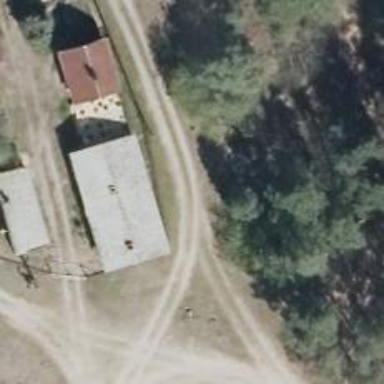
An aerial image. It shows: Dirt track road with grade3 tracktype.